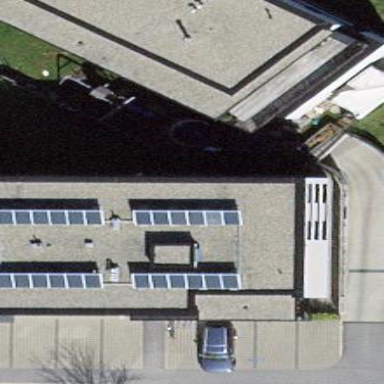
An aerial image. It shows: Commercial building.